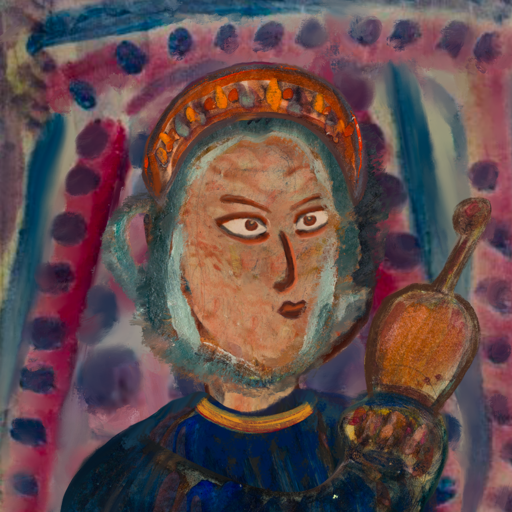
Background: HillGirl, Head And Neck Side: Orphan, Face Side: Roy_Bahadur, Bust: Pipe, Hair Side: Boggyland, Head Accessory: Hypocrite, Second Necklace: Blank, Necklace: Mother_And_Son_Son, Baby: Blank